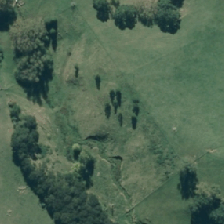
Land cover: high_producing_grassland